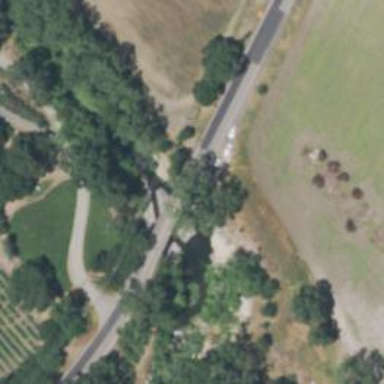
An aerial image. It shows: Tertiary road passing over bridge.